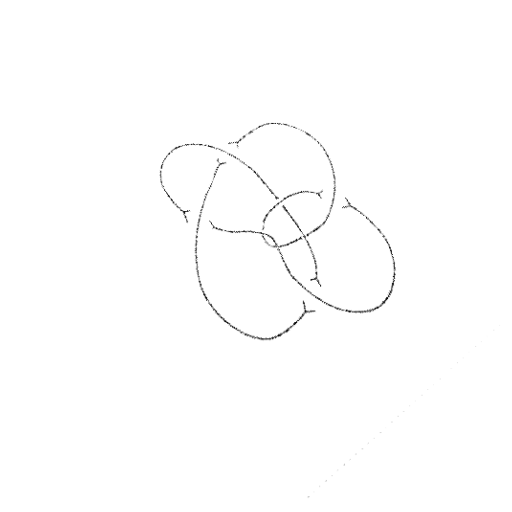
Crossing number: 8